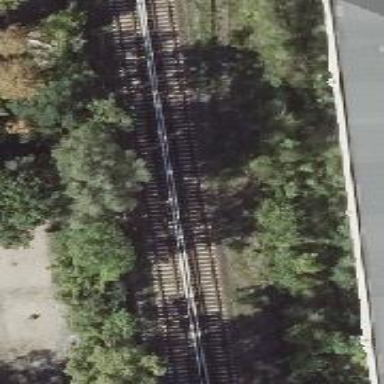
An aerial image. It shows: Railway signal.